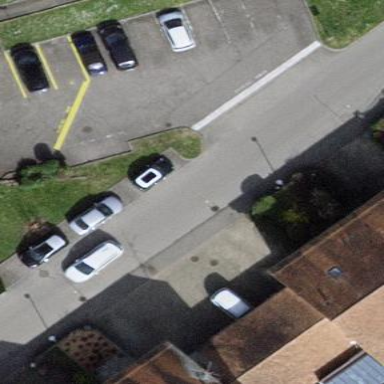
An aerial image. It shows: Parking area.